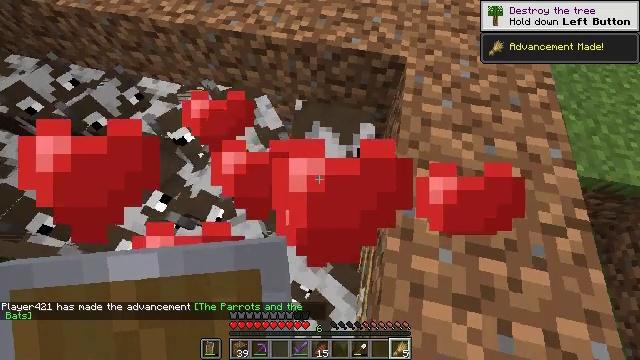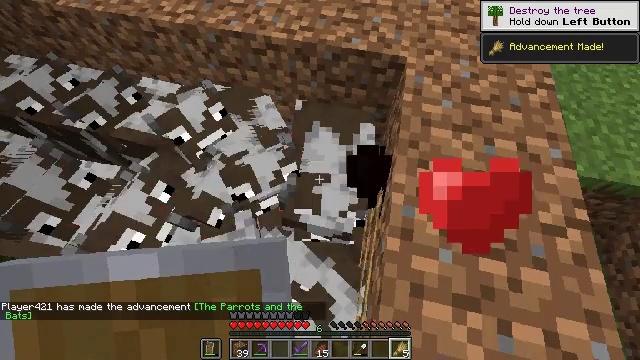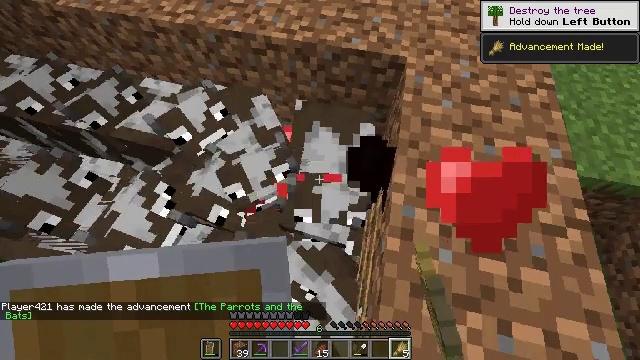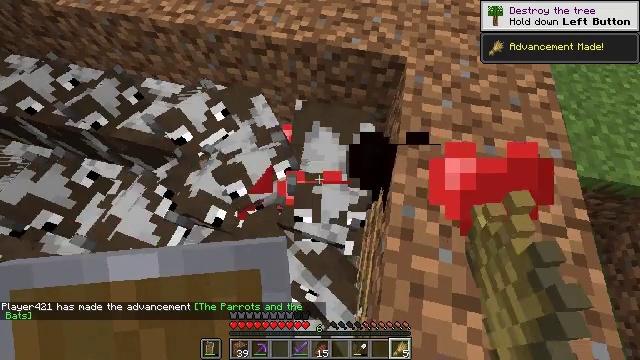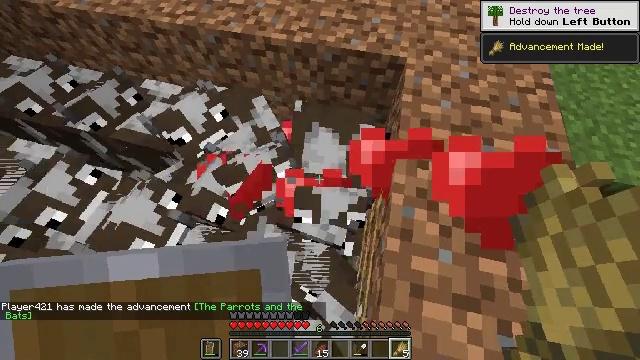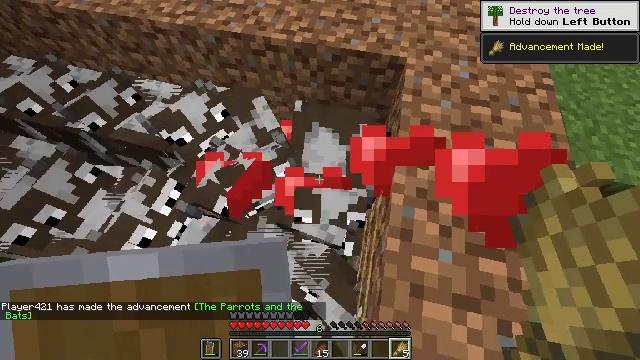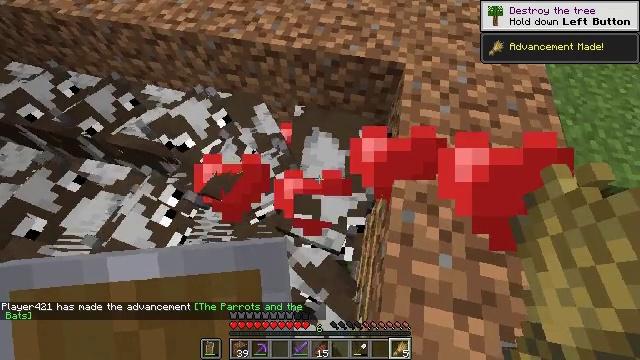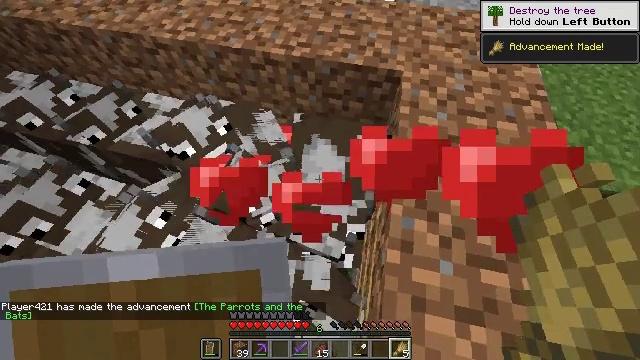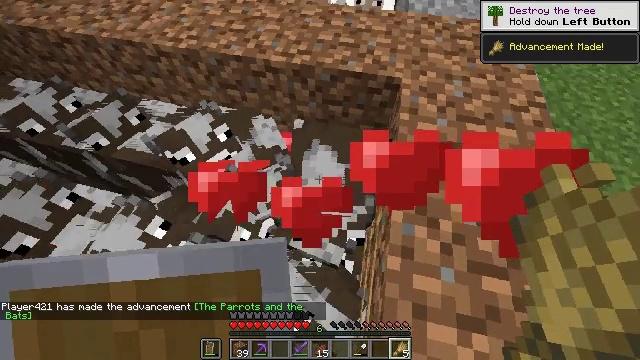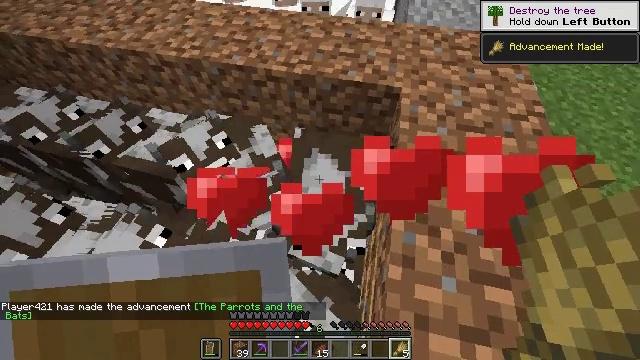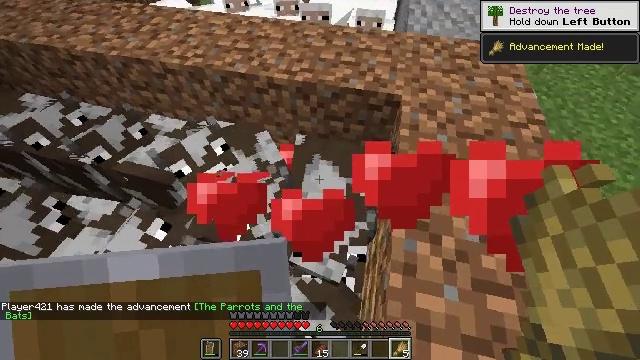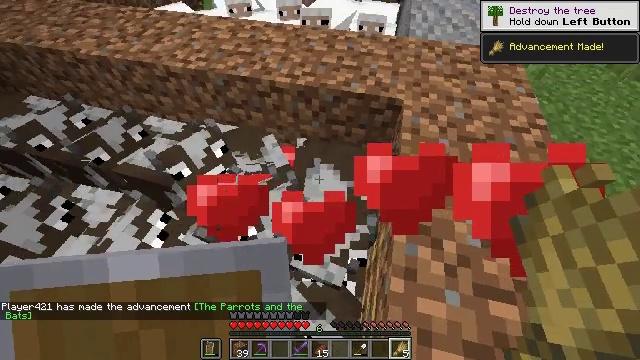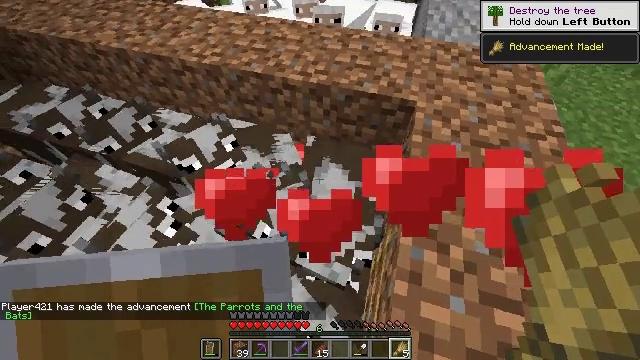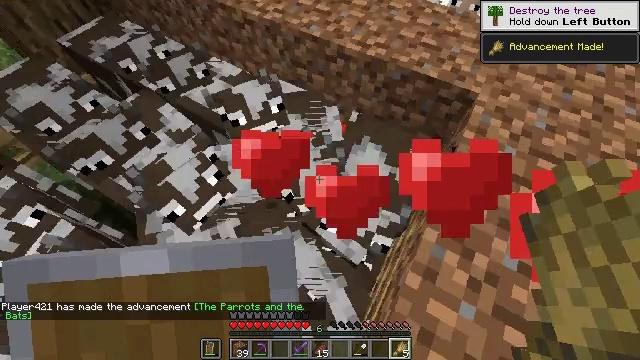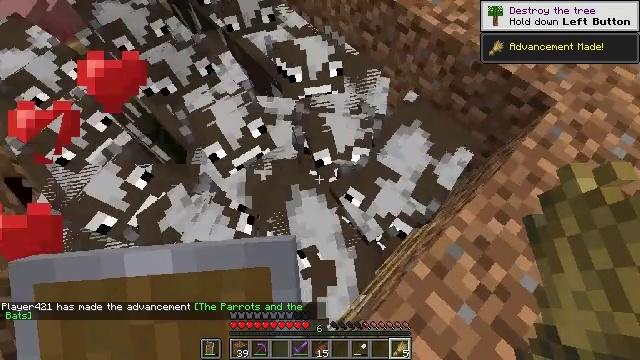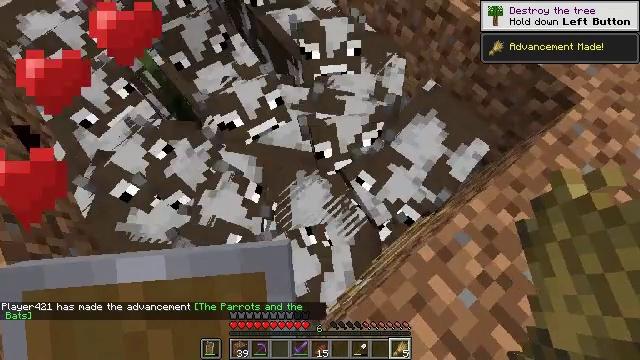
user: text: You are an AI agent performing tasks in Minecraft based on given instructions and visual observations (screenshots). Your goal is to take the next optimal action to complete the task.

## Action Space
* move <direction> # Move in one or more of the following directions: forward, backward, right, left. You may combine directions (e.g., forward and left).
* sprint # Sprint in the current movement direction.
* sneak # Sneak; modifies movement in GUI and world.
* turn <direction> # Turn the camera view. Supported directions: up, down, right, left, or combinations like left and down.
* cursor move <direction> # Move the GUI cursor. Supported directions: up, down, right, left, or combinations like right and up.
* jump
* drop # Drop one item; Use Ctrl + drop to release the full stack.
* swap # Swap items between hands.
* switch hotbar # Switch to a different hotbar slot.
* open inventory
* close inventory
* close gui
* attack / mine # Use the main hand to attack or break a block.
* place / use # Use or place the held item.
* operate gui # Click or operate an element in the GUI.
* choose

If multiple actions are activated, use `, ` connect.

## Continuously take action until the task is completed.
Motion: motion action
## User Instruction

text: Collect the observer.
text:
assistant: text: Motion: sneak
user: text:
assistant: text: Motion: sneak
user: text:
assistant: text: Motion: sneak
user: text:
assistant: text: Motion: sneak
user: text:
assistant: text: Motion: sneak
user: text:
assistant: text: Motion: sneak, turn up
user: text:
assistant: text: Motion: sneak, turn up
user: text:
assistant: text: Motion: sneak, turn up
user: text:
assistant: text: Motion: sneak, turn up
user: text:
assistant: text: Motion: sneak, turn up
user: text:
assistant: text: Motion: sneak
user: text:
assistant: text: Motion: sneak, turn left
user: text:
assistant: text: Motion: move back, sneak, turn left and down
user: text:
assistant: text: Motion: move back, sneak, turn left and down
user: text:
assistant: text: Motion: move back and move left, sneak, turn left and down
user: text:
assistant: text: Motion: move back and move left, sneak, turn down
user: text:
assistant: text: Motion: move back and move left, sneak, turn down
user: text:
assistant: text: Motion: move back and move left, sneak, turn down
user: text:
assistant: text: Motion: move back and move left, sneak
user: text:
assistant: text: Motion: move back and move left, sneak
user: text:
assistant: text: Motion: move back and move left, sneak
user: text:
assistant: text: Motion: move back and move left, sneak
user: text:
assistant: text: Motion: move back and move left, sneak
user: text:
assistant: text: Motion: move back and move left, sneak
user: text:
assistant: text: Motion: move left, sneak, turn up
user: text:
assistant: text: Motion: move left, sneak, turn up
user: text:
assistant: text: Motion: move left, sneak, turn up
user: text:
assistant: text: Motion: move left, sneak, turn up
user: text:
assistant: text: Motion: move forward and move left, sneak, turn up
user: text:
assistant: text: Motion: move forward and move left, sneak, turn up